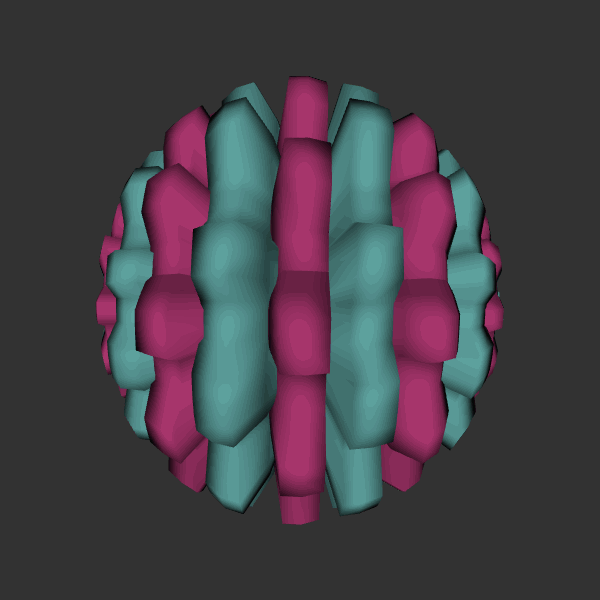
Background: dark